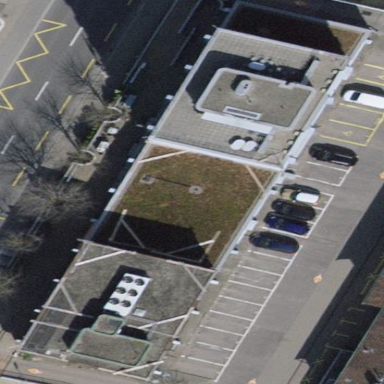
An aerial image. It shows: Government building with flat roof.